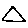
Label: triangle